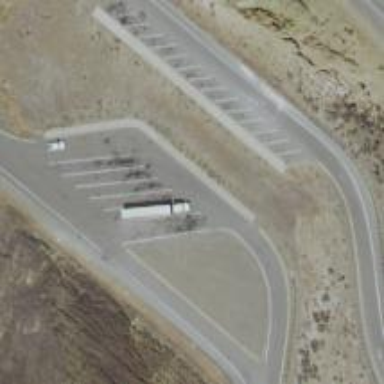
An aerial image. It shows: Rest area along service road.